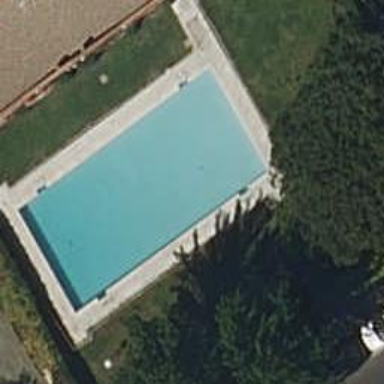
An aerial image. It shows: Swimming pool located in leisure land.